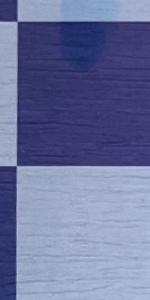
Label: Empty